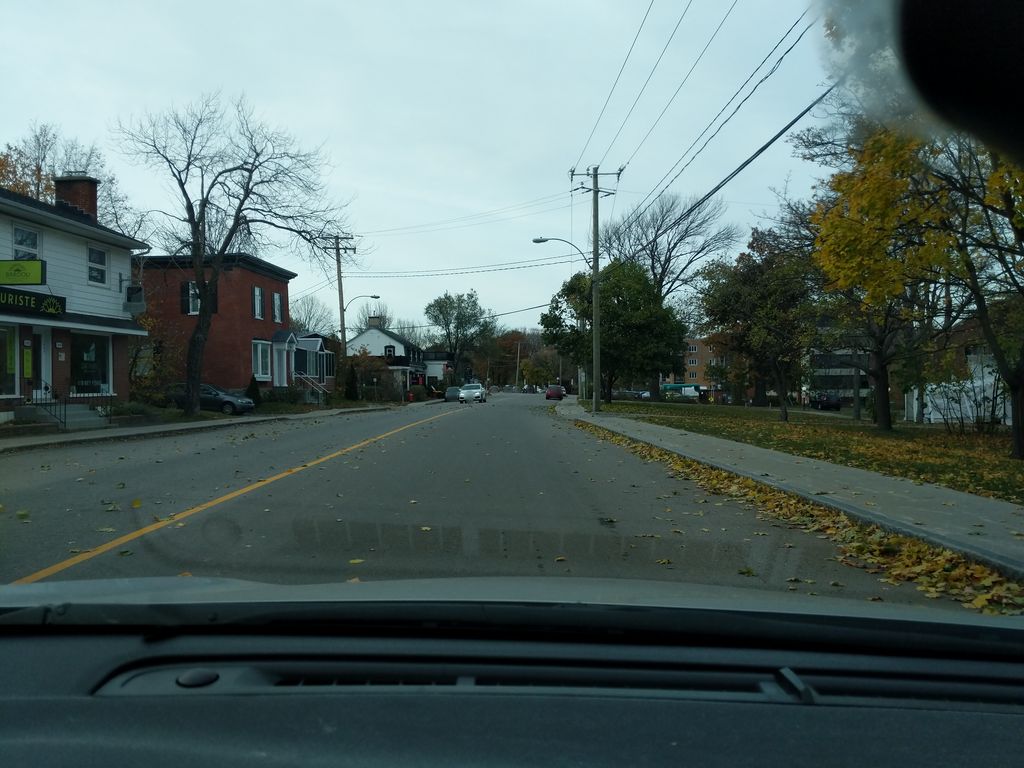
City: quebec_city